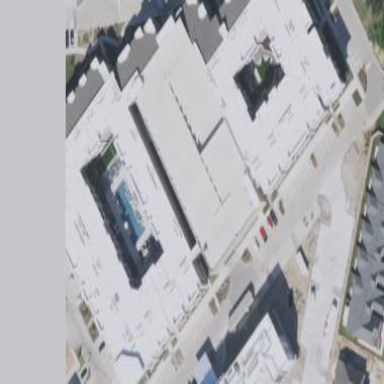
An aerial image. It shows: Multi-storey parking building.